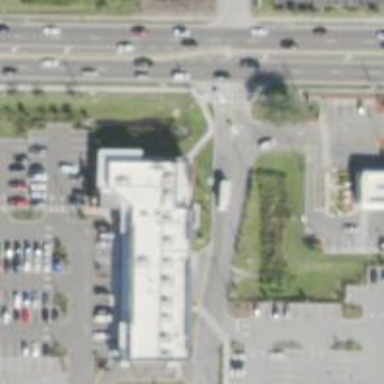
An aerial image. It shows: Veterinary facility.